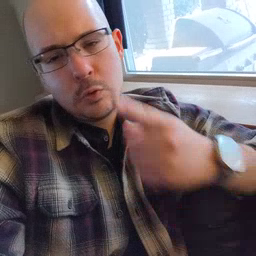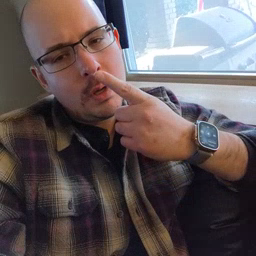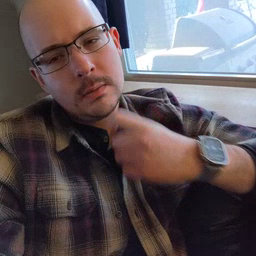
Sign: red